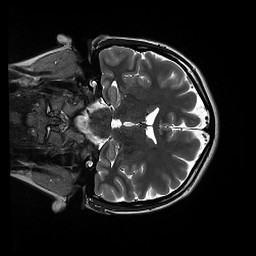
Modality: T2w
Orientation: coronal
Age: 20
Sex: female